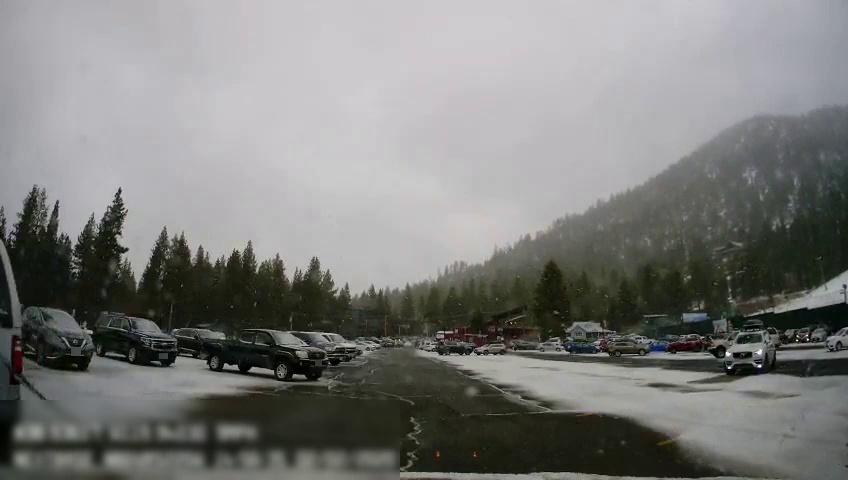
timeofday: Day
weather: Snowy
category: Vehicles | SUV
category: Vehicles | Truck
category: Vehicles | Car
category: Vehicles | Car
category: Vehicles | Car
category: Vehicles | Truck
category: Vehicles | Car
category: Vehicles | Car
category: Vehicles | Car
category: Vehicles | SUV
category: Vehicles | SUV
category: Vehicles | Van
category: Vehicles | Truck
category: Vehicles | Truck
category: Vehicles | Car
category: Vehicles | Car
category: Vehicles | Car
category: Vehicles | SUV
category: Drivable Space